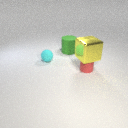
large green rubber cylinder to the right of small cyan rubber sphere